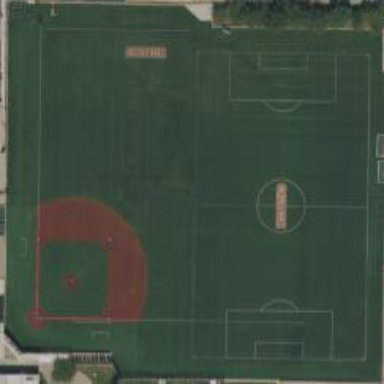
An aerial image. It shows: Pitch used for soccer and baseball.